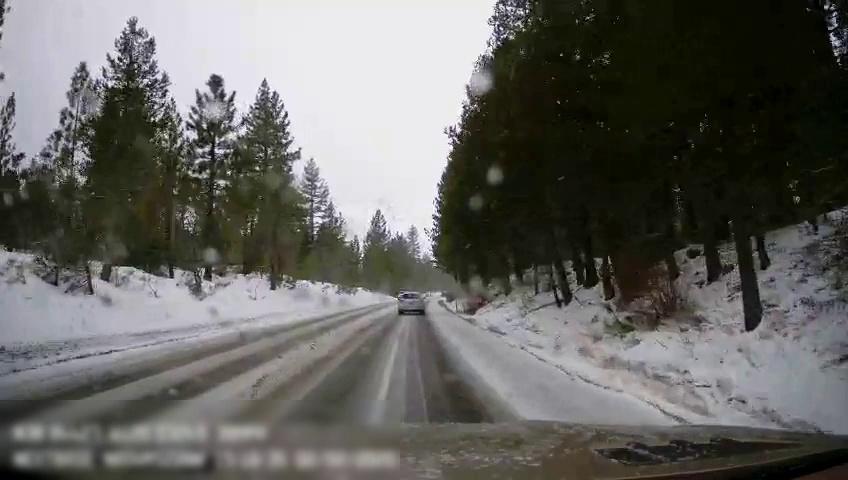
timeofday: Day
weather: Snowy
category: Drivable Space
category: Vehicles | SUV
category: Lanes | Opposite Lane